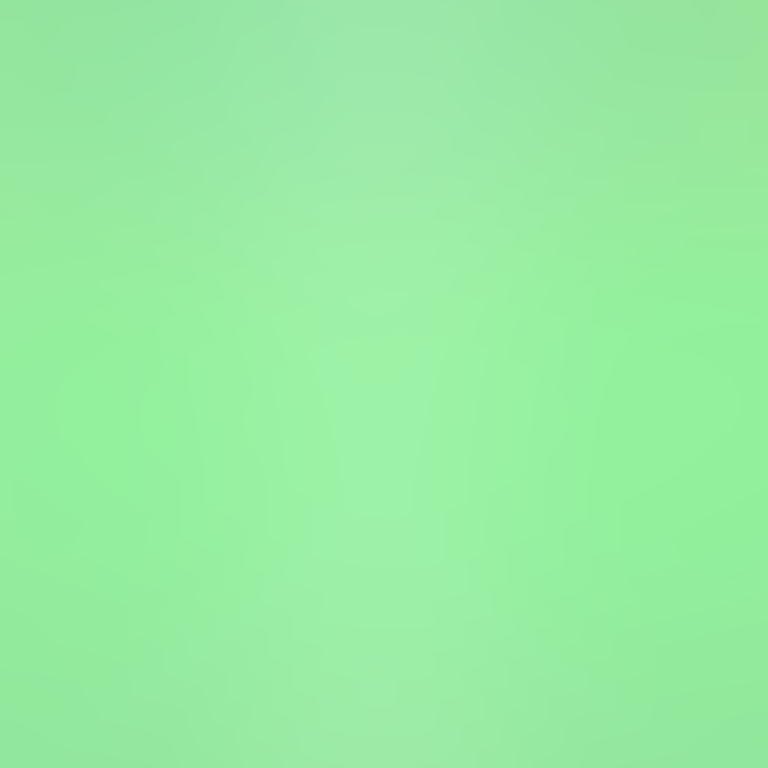
Abstract light effect, uniform from soft green to none, calm atmosphere, smooth texture, no room, no furniture, no objects.